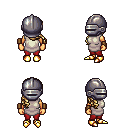
a pixel art fantasy rpg character, female body template, human, tanned skin, white tunic, red pants, blonde right-swept hairstyle, metal helm, leather bracers, gold boots, four views (front, back, left, right), 2x2 character sprite sheet, small pixel art, hard edges, no anti-aliasing